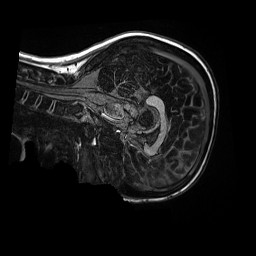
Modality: MP2RAGE
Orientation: sagittal
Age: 9
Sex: female
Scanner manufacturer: siemens
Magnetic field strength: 3 T
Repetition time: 4 s
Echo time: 0.00303 s